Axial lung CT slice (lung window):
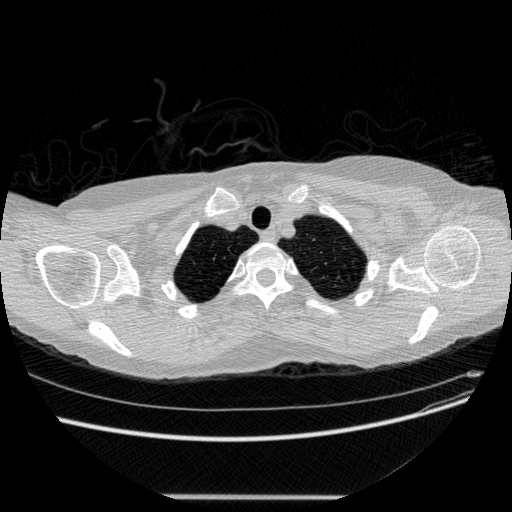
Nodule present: no